Question: I'm currently using <URL> in my angular2 application and use webpack2 to build all ts files.
i'm only using Modal Component from NgbModule for now, but in minified file i can still see NbgAccordian and other modules reference which is not used in my app
'@ng-bootstrap/ng-bootstrap": "^1.0.0-alpha.15'
i tried 'import { NgbModule, NgbModal, NgbModalOptions, ModalDismissReasons, NgbActiveModal } from '@ng-bootstrap/ng-bootstrap';' but didn't worked as expected also. Is this something to do with tree shaking or the way Ngbmodule is written. Any options to omit unused modules from 'vendor.js' file
# vendor.ts
'''
// Angular
import '@angular/core';
import '@angular/common';
import '@angular/forms';
import '@angular/http';
import '@angular/platform-browser';
import '@angular/platform-browser-dynamic';
import '@angular/router';
// RxJS
import 'rxjs';
// Other vendors for example jQuery, Lodash or Bootstrap
// You can import js, ts, css, sass, ...
import '@ng-bootstrap/ng-bootstrap';
import 'moment/moment';
import 'angular2-toaster/angular2-toaster';
import 'angular2-moment';
import 'ng2-tag-input';
import 'ng2-img-cropper';
'''
# webpack.prod.js
'''
var webpack = require('webpack');
var webpackMerge = require('webpack-merge');
var ExtractTextPlugin = require('extract-text-webpack-plugin');
var commonConfig = require('./webpack.common.js');
var CompressionPlugin = require("compression-webpack-plugin");
var helpers = require('./helpers');
var packageJson = require('../../package.json');
var version = packageJson.version;
const ENV = process.env.NODE_ENV = process.env.ENV = 'production';
var drop_console = true;
//https://github.com/mishoo/UglifyJS2#mangle
//https://github.com/mishoo/UglifyJS2#compressor-options
https://github.com/mishoo/UglifyJS2
module.exports = webpackMerge(commonConfig, {
devtool: "source-map",
plugins: [
new webpack.LoaderOptionsPlugin({
minimize: true,
debug: false,
options: {
/**
* Html loader advanced options
*
* See: https://github.com/webpack/html-loader#advanced-options
*/
// TODO: Need to workaround Angular 2's html syntax => #id [bind] (event) *ngFor
htmlLoader: {
minimize: true,
removeAttributeQuotes: false,
caseSensitive: true,
customAttrSurround: [
[/#/, /(?:)/],
[/\*/, /(?:)/],
[/\[?\(?/, /(?:)/]
],
customAttrAssign: [/\)?\]?=/]
}
}
}),
new webpack.NoErrorsPlugin(),
new webpack.optimize.UglifyJsPlugin({ // https://github.com/angular/angular/issues/10618
minimize: true,
sourceMap: true,
// Don't beautify output (enable for neater output)
beautify: false,
// Eliminate comments
comments: false,
mangle: {
toplevel : true,
screw_ie8: true,
keep_fnames: false
},
compress: {
screw_ie8: true,
dead_code : true,
unused : true,
warnings: false,
// Drop 'console' statements
drop_console: drop_console
}
}),
new CompressionPlugin({
regExp: /\.css$|\.html$|\.js$|\.woff$|\.map$/,
algorithm: "gzip",
threshold: 2 * 1024,
minRatio: 0.8
}),
new webpack.DefinePlugin({
'process.env': {
'ENV': JSON.stringify(ENV)
}
})
]
});
'''
Had to update my modules, and component files to import deeplink reference of files instead of root to exclude unused modules from ng bootstrap
# app.modules.ts
'''
import { NgbModalModule } from '@ng-bootstrap/ng-bootstrap/modal/modal.module';
import { NgbTooltipModule} from '@ng-bootstrap/ng-bootstrap/tooltip/tooltip.module';
import { NgbAlertModule } from '@ng-bootstrap/ng-bootstrap/alert/alert.module';
'''
# app.component.ts
'''
import {NgbModal, NgbModalOptions} from '@ng-bootstrap/ng-bootstrap/modal/modal';
import { ModalDismissReasons } from '@ng-bootstrap/ng-bootstrap/modal/modal-dismiss-reasons';
import { NgbActiveModal} from '@ng-bootstrap/ng-bootstrap/modal/modal-ref';
import { NgbTooltipConfig } from "@ng-bootstrap/ng-bootstrap/tooltip/tooltip-config";
'''
# vendor.ts
'''
import { NgbModalModule, NgbModal, NgbModalOptions, ModalDismissReasons, NgbActiveModal, NgbTooltipModule, NgbTooltipConfig, NgbAlertModule } from '@ng-bootstrap/ng-bootstrap';
'''
# ------ Further Updates ------------
Followed tree shaking configuration from
<URL>

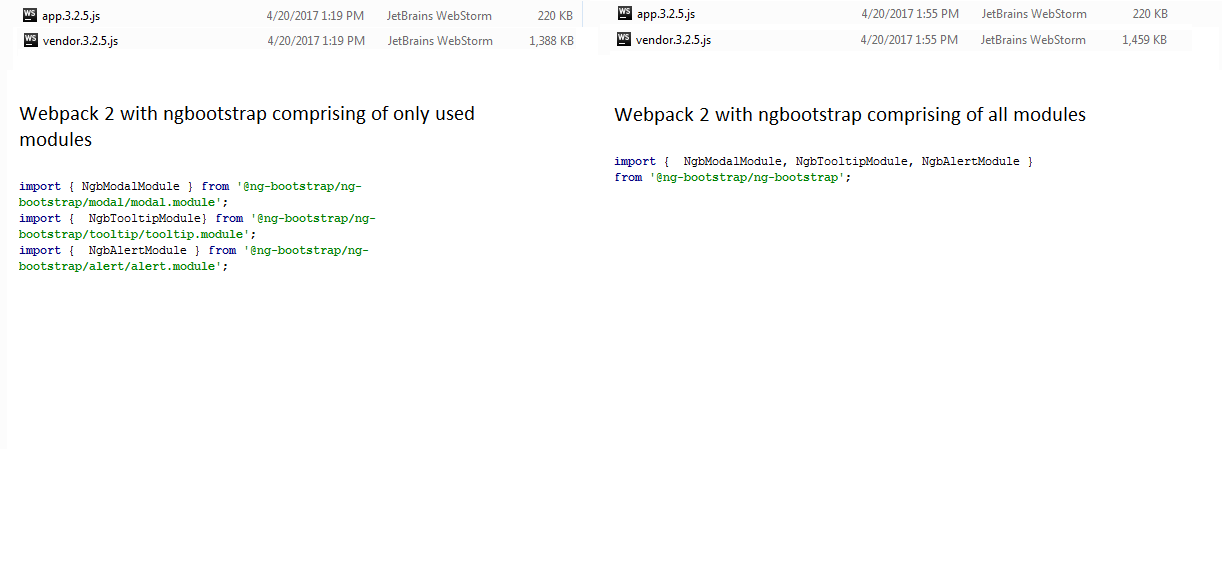
Answer: tl;dr; is that you can pick and choose only components that you use from <URL> but you need to import only what you are using.
If you are just using individual module(s) from the <URL>:
'''
import {NgbModalModule} from '@ng-bootstrap/ng-bootstrap';
...
@NgModule({
declarations: [AppComponent, ...],
imports: [NgbModalModule.forRoot(), ...],
bootstrap: [AppComponent]
})
export class AppModule {
}
'''
Finally here is a live example in plunker: <URL>
Also, when using WebPack make sure that you import only what it used in your 'vendor.ts' file (as 'import '@ng-bootstrap/ng-bootstrap';' will bring all the components);